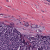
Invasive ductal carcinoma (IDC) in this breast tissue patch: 0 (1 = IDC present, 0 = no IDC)